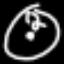
Label: clock